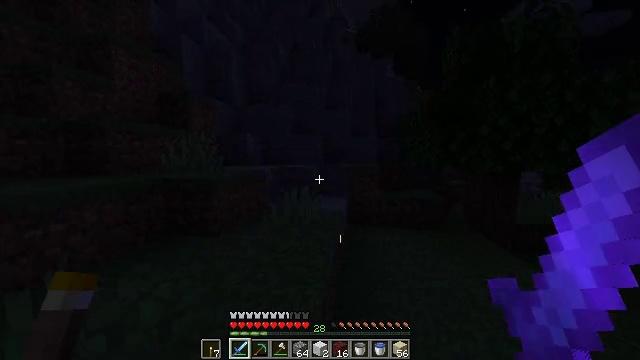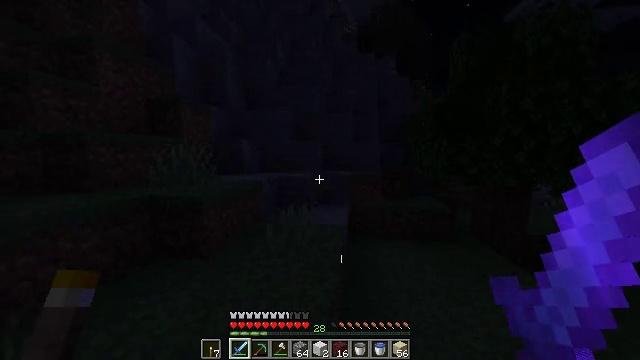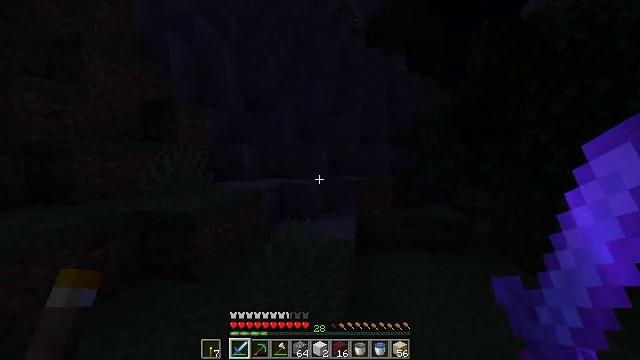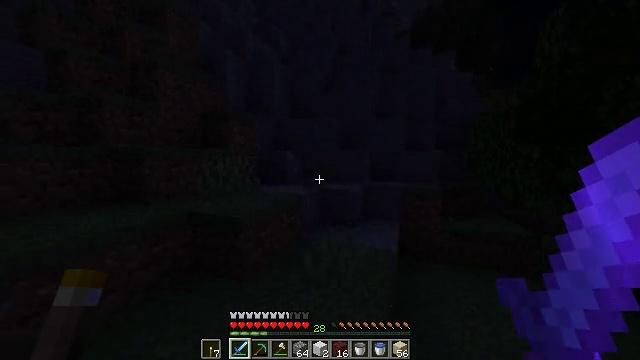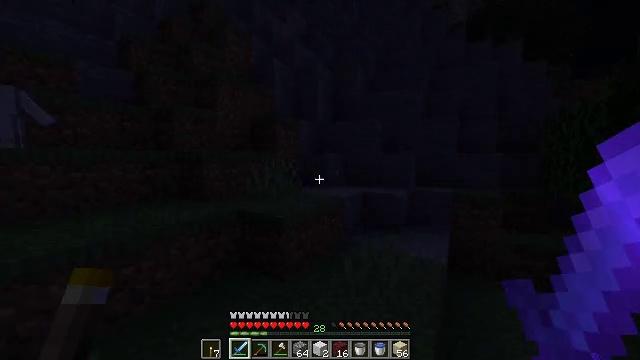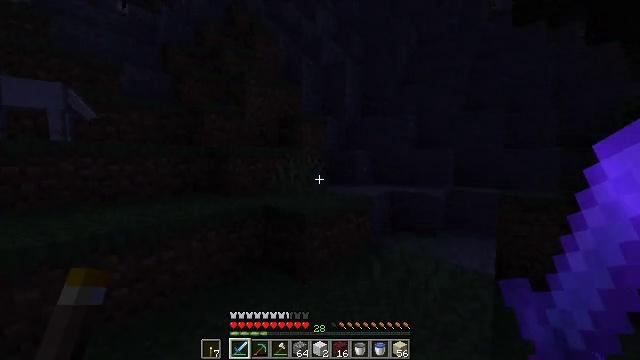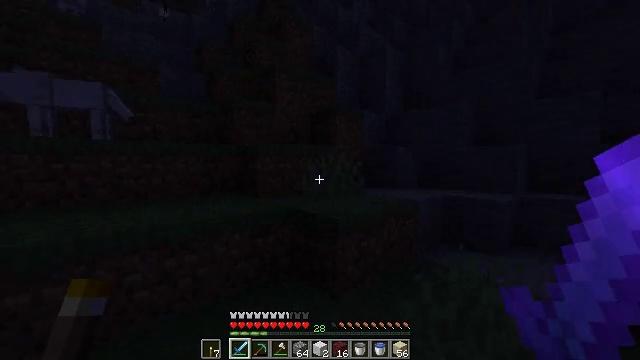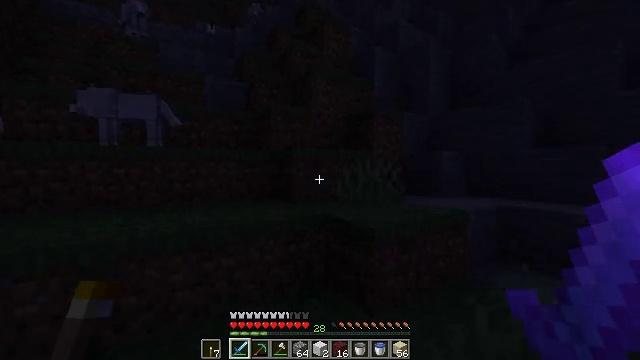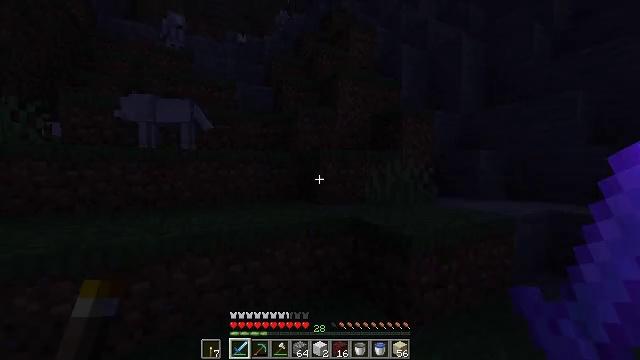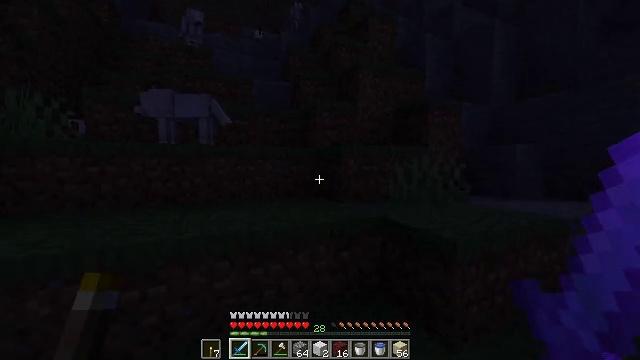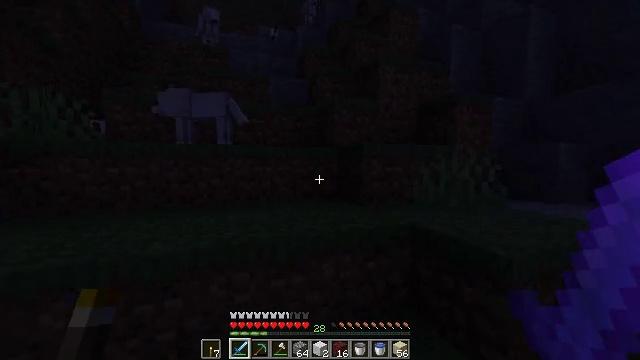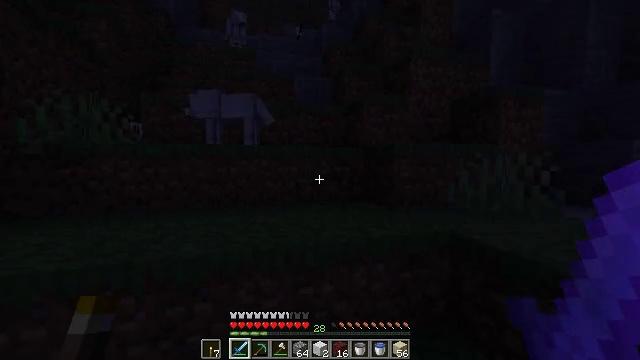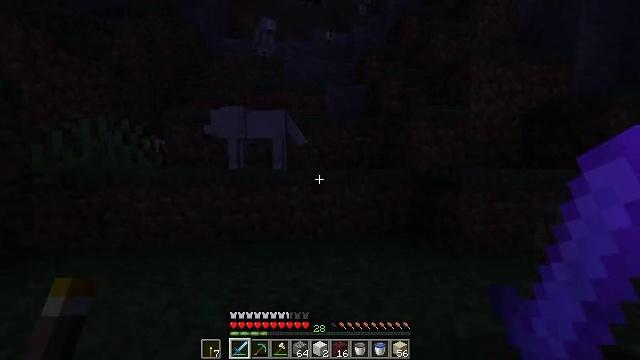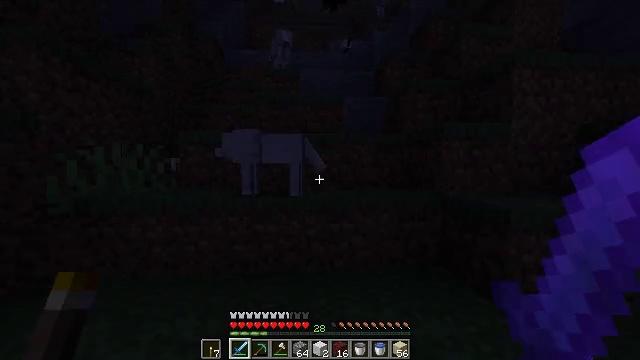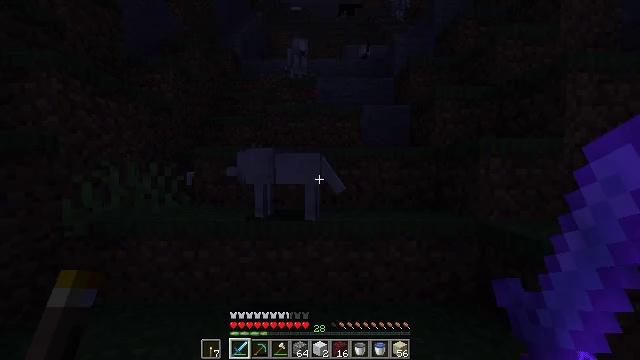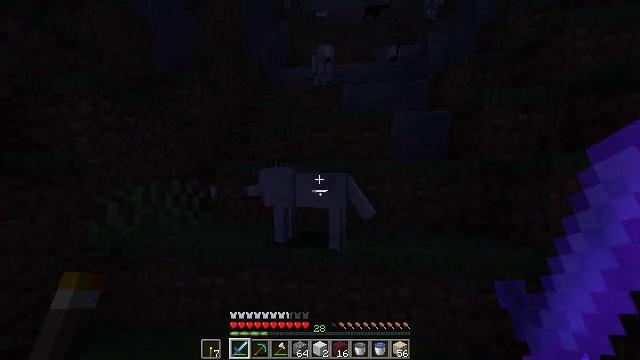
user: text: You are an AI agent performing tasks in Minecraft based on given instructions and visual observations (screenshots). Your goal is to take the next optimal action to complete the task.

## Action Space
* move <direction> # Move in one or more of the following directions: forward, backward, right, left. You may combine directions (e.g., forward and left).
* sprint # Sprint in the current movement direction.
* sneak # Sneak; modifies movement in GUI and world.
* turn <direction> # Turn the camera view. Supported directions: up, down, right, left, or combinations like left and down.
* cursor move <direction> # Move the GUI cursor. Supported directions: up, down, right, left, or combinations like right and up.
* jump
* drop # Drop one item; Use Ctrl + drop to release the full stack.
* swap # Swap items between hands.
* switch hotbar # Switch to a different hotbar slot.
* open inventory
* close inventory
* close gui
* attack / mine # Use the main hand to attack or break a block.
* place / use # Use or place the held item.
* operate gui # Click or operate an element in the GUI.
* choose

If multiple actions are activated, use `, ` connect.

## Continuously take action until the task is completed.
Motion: motion action
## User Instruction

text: Drop a mutton.
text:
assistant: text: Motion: move forward and move left, sprint, jump
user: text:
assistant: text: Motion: move forward and move left, sprint, turn left, jump
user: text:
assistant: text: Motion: move forward and move left, sprint, turn left, jump
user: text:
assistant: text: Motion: move forward and move left, sprint, turn left, jump
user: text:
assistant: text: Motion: move forward and move left, sprint, turn left, jump
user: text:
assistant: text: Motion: move forward and move left, sprint, turn left
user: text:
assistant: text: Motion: move forward and move left, sprint, turn left and up
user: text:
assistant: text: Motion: move forward and move left, sprint, turn left
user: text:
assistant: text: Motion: move forward and move left, sprint, turn left
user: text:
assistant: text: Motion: move forward and move left, sprint, turn left
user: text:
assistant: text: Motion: move forward and move left, sprint, turn left
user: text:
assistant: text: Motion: move forward, sprint, turn left, jump
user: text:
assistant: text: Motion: move forward, sprint, turn left, jump
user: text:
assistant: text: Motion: move forward, sprint, turn left, jump
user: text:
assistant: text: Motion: move forward, sprint, turn left, jump
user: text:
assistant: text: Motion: move forward, sprint, turn left and up, jump
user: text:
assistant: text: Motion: move forward, sprint, turn left, jump
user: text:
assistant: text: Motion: move forward, sprint, jump
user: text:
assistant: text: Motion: move forward, sprint, turn left, jump
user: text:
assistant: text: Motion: move forward and move left, sprint, turn left and down, jump
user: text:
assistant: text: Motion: move forward and move left, sprint, turn left and down, jump
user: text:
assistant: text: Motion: move forward and move left, sprint, turn left and down, jump
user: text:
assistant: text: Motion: move forward and move left, sprint, turn down, jump
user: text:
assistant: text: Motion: move forward and move left, sprint, turn right and down, jump
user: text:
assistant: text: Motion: move forward and move left, sprint, turn right and down, jump
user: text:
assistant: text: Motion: move forward and move left, sprint, turn right and down, jump
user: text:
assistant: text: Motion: move forward and move left, sprint, turn right and down
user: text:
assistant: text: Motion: move forward, sprint, turn right and down
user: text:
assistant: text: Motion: move forward, sprint
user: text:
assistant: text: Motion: move forward, sprint, turn right and down